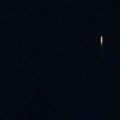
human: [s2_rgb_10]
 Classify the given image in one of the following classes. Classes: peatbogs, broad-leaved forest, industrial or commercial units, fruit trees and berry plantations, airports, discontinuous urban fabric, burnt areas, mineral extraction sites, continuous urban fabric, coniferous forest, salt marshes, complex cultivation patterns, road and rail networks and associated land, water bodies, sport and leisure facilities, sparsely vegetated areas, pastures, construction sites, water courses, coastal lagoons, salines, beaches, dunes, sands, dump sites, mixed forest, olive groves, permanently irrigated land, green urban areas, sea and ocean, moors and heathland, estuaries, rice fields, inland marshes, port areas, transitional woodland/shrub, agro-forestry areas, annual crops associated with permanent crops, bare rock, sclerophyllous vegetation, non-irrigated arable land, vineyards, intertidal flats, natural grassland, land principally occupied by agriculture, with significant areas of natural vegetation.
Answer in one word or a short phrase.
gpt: water bodies